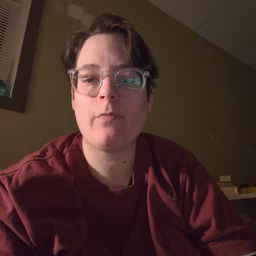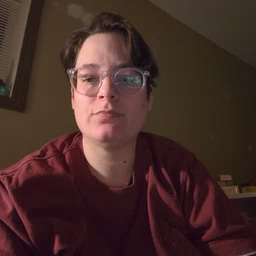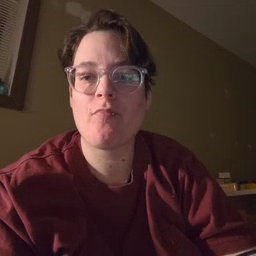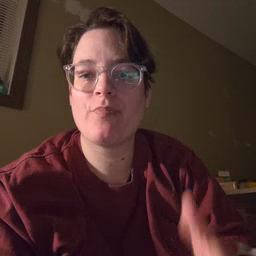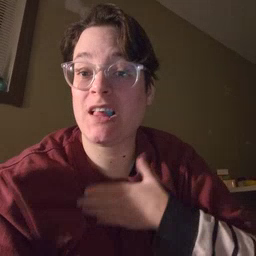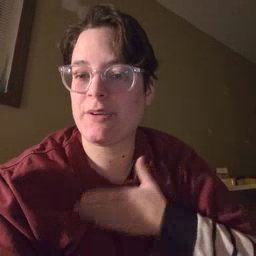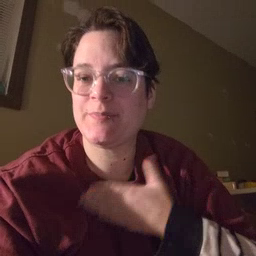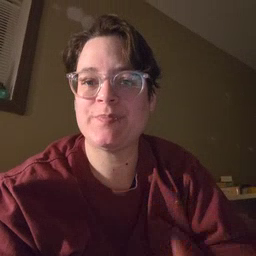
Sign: happy